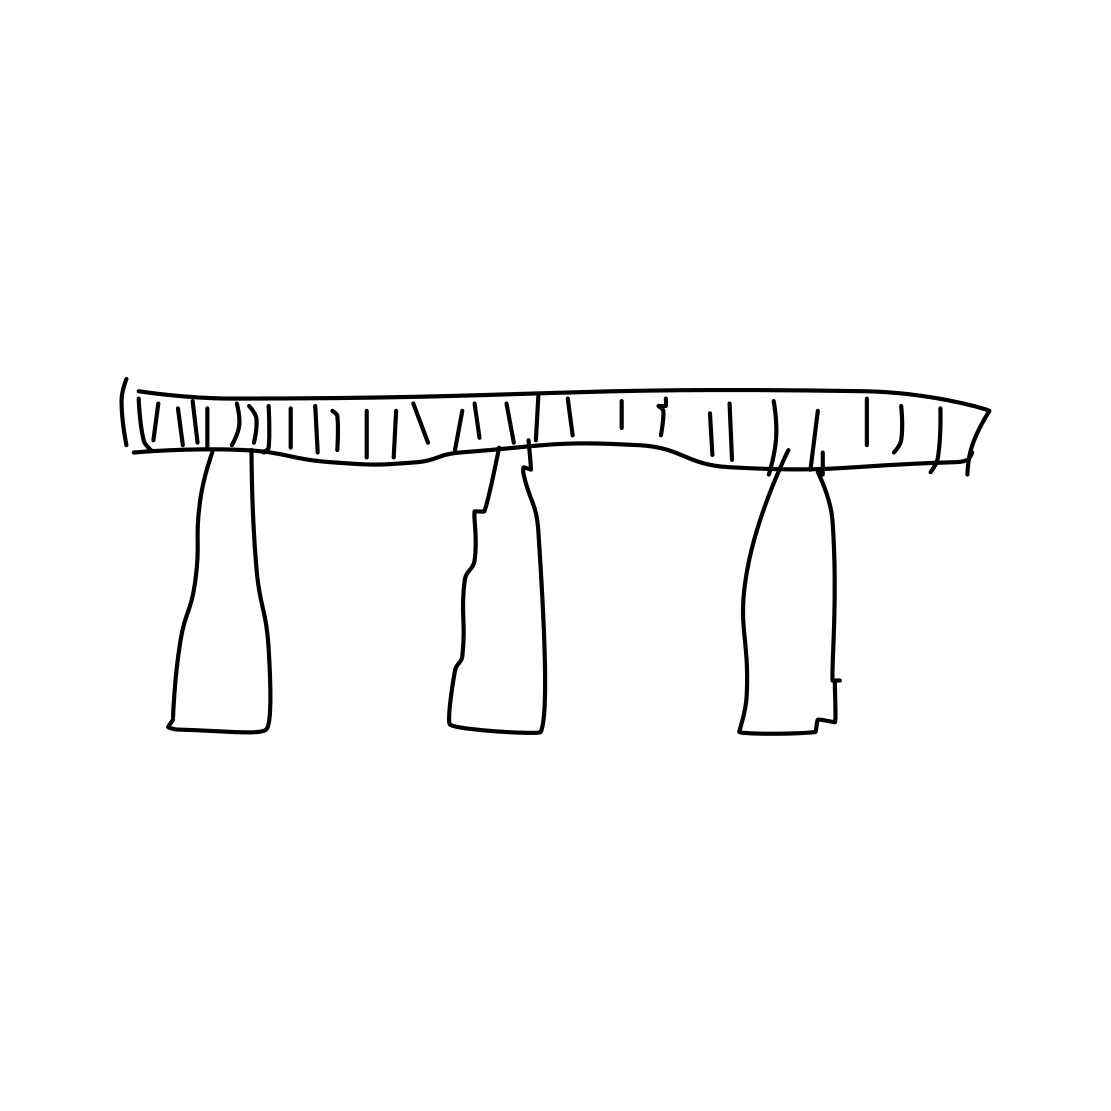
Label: bridge